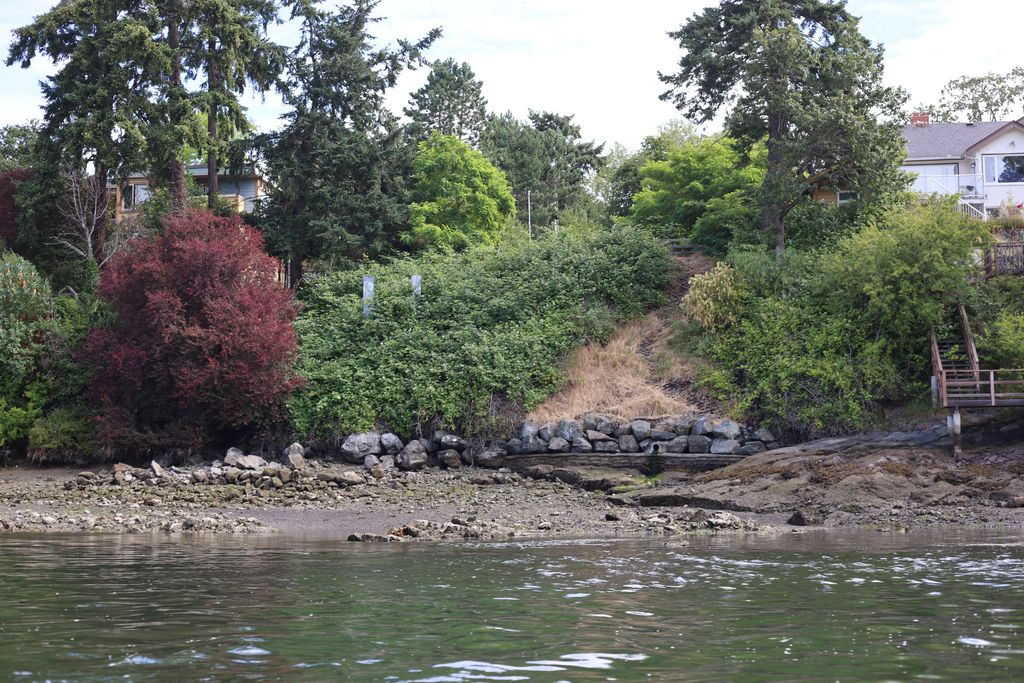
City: victoria